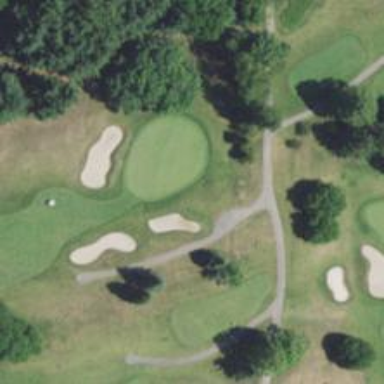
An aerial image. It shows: Path for both roads and golfers.